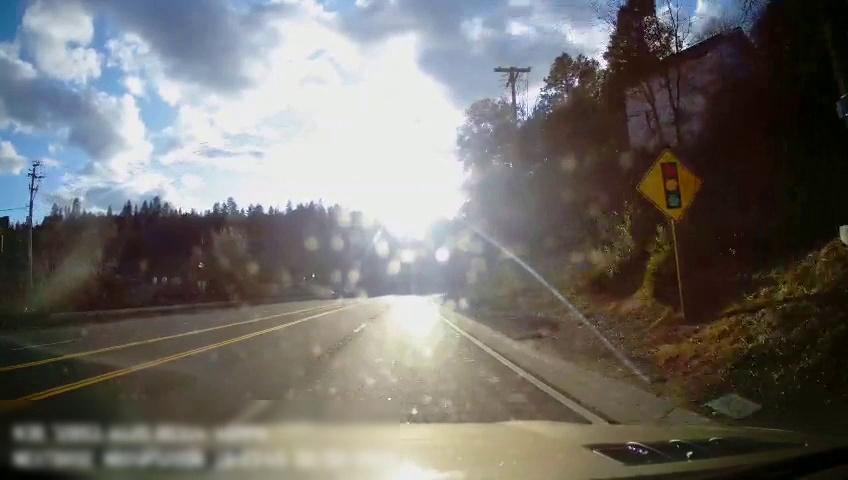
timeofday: Day
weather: Sunny
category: Drivable Space
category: Lanes | Current Lane
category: Lanes | Opposite Lane
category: Lanes | Opposite Lane
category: Lanes | Opposite Lane
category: Lanes | Current Lane
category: Lanes | Current Lane
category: Lanes | Opposite Lane
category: Traffic | Signs